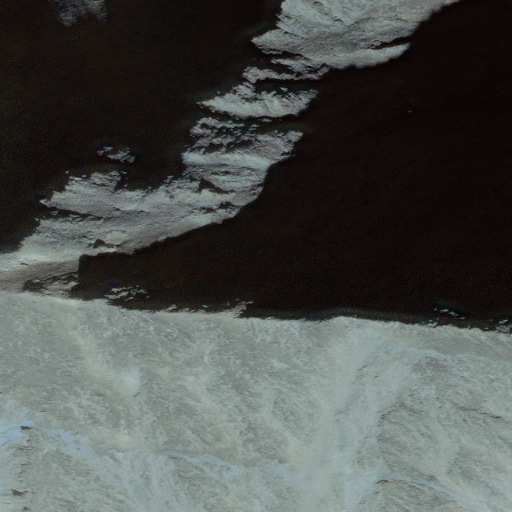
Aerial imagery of mountain in Alaska named Mount Alpenglow containing only unknown